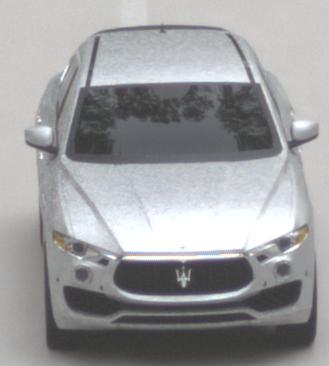
Make: Maserati
Model: Levante GT Hybrid
Detailed model: Levante
Model produced from: 2021/07
Model produced until: 2022/10
Doors: 4
Color: white
Road condition: dry road
Daytime: morning or afternoon
Contrast: low contrast